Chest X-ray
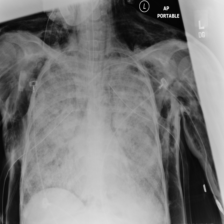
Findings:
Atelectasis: negative
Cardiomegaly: negative
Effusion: negative
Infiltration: negative
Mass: negative
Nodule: negative
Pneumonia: negative
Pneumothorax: positive
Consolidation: negative
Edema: negative
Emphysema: negative
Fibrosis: negative
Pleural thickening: negative
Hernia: negative